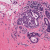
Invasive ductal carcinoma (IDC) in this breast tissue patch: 0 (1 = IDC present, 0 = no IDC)